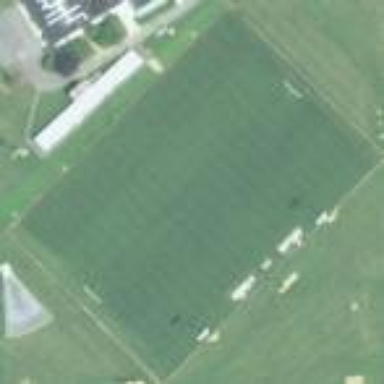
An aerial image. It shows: Soccer pitch with grass surface for leisure land.